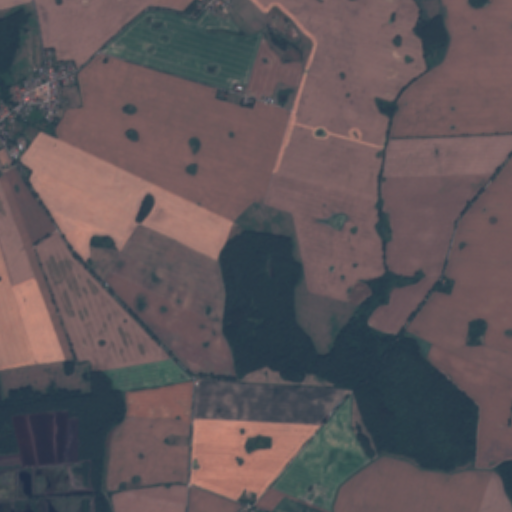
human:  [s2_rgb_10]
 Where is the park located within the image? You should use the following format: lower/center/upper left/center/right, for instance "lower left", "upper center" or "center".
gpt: The park is located in the upper left of the image.
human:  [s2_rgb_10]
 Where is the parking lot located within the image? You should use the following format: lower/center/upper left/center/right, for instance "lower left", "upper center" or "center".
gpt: The parking lot is located in the upper left of the image.
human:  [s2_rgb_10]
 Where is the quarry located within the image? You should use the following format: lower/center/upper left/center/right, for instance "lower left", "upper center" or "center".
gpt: The quarry is located in the lower left of the image.
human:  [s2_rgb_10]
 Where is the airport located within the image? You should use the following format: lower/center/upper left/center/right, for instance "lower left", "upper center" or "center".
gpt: There is no airport in the image.